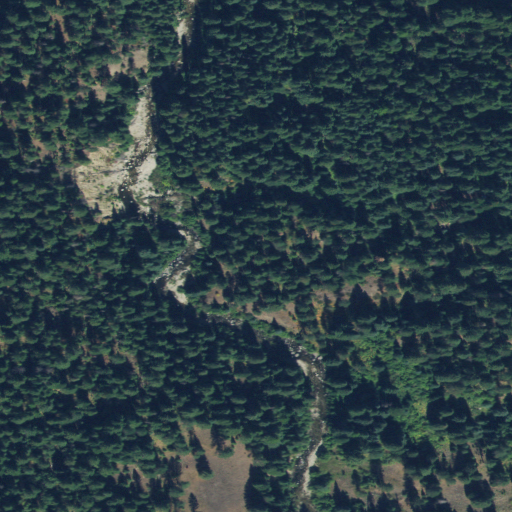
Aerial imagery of valley in Idaho named Bascom Canyon containing only evergreen forest